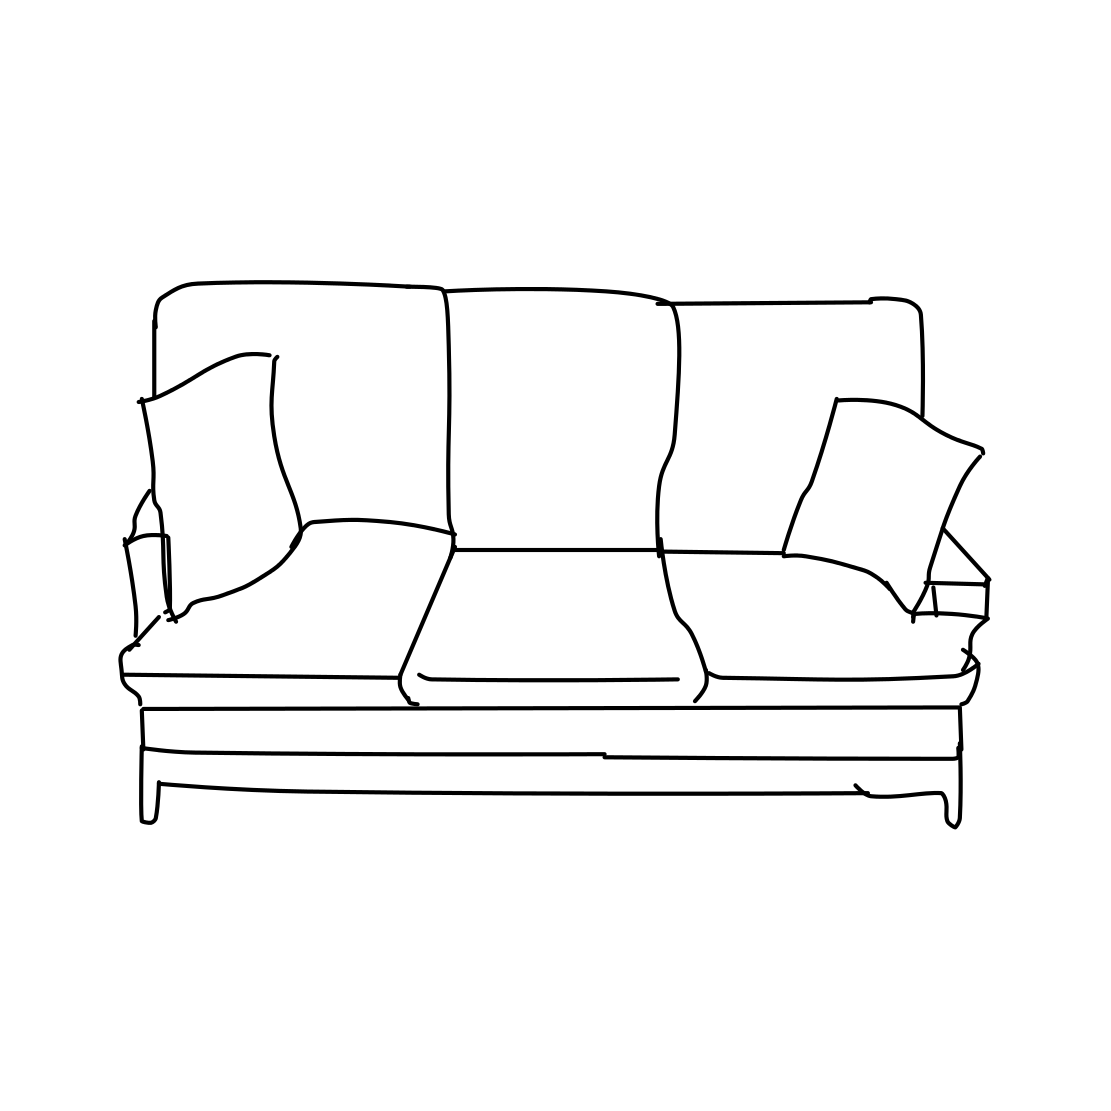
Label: couch